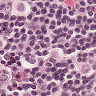
Metastatic tissue present: yes